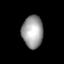
Tissue: lung
Cell type: Epithelial cells
Senescence score: 0.6163
Nuclear area (px): 665
Mean DAPI intensity: 158.459